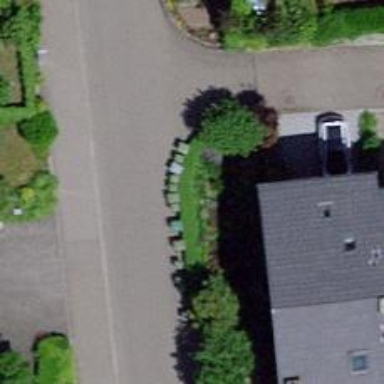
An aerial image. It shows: Hedge acting as barrier.